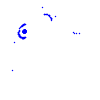
Particle: electron